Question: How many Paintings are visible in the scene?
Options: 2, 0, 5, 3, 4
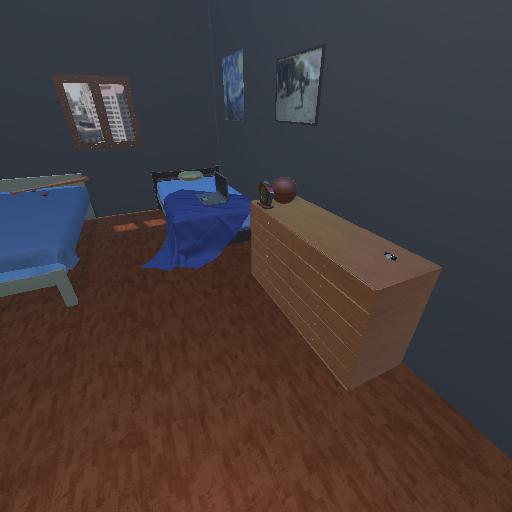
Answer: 2